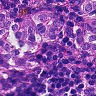
Metastatic tissue present: yes